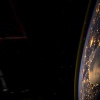
Label: space